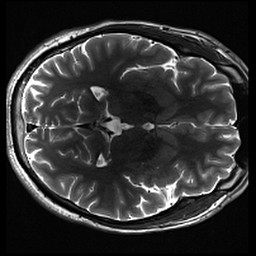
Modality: inplaneT2
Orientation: axial